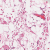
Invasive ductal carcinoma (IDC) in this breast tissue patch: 0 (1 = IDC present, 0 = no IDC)